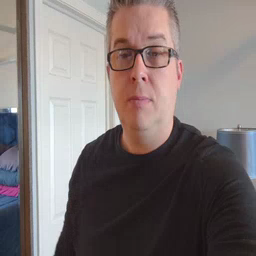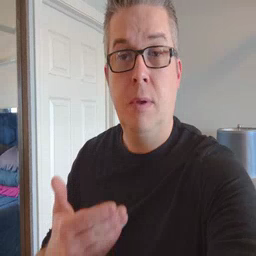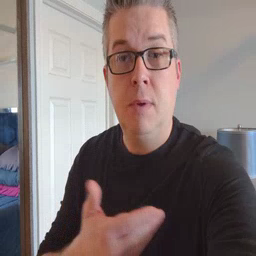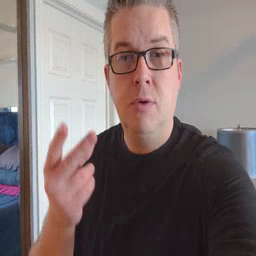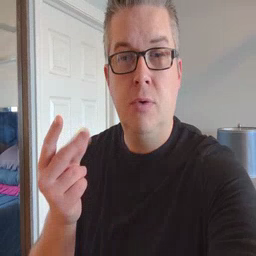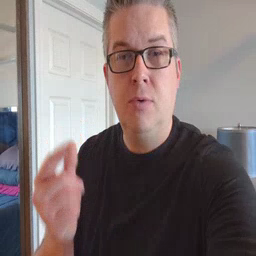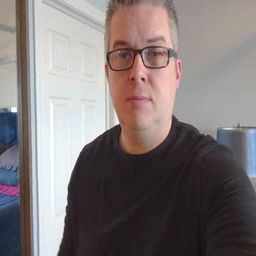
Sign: puppy